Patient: sex F, age 39
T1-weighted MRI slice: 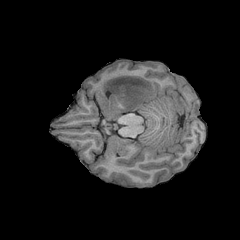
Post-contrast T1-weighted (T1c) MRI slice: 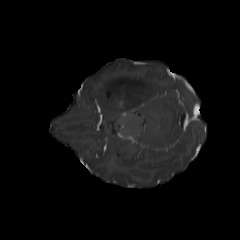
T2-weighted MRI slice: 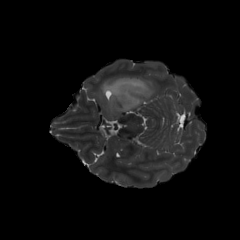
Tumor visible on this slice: yes
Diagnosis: Astrocytoma, IDH-mutant
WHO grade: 4